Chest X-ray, PA view. Patient: 70 years old, sex M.
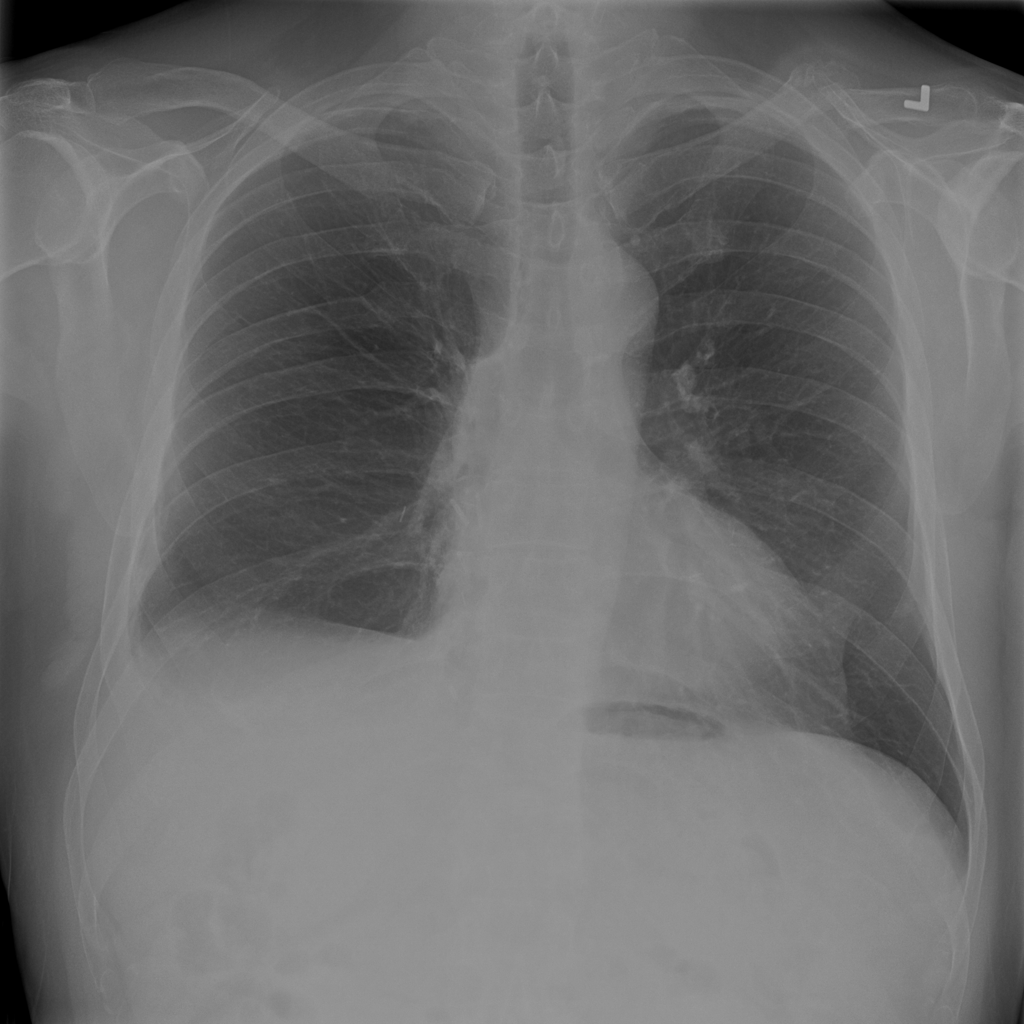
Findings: No Finding